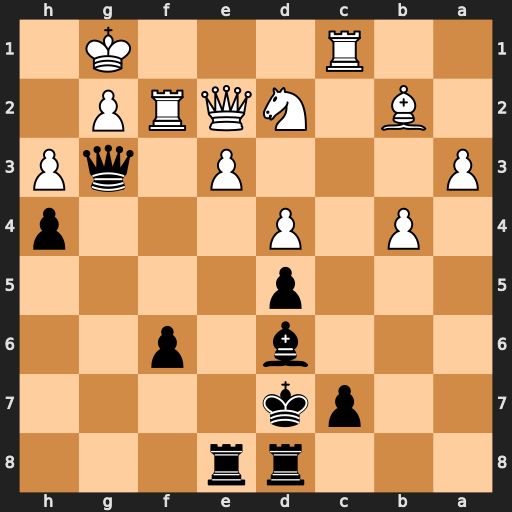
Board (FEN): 3rr3/2pk4/3b1p2/3p4/1P1P3p/P3P1qP/1B1NQRP1/2R3K1
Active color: b
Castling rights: -
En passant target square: -
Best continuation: Qh2+ Kf1 Qh1#